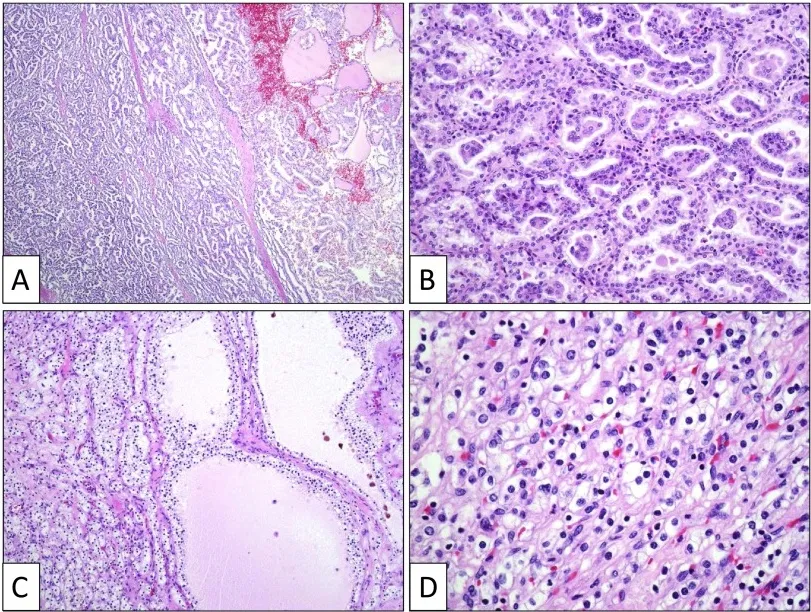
Panoramic view of both tumors, Biphasic squamoid alveolar renal cell carcinoma (BSARCC) (
A and
B) and conventional renal cell carcinoma (CCRCC) (
C and
D). BSARCC displayed some areas of type1 papillary renal cell carcinoma. Right side), and . Presented the typical alveolar structures filled with large cells. Left side and
B). CCRCC showed solid and cystic areas composed of nests low-grade cells with clear cytoplasm (
C and
D).
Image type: pathology (h&e)